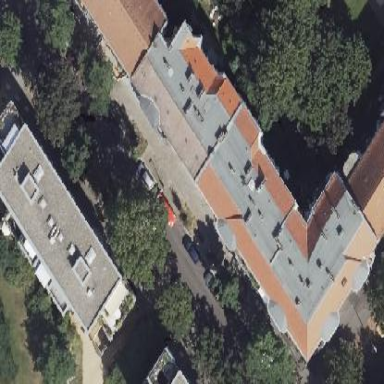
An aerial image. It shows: Quadruple saltbox roof shape on apartment building.